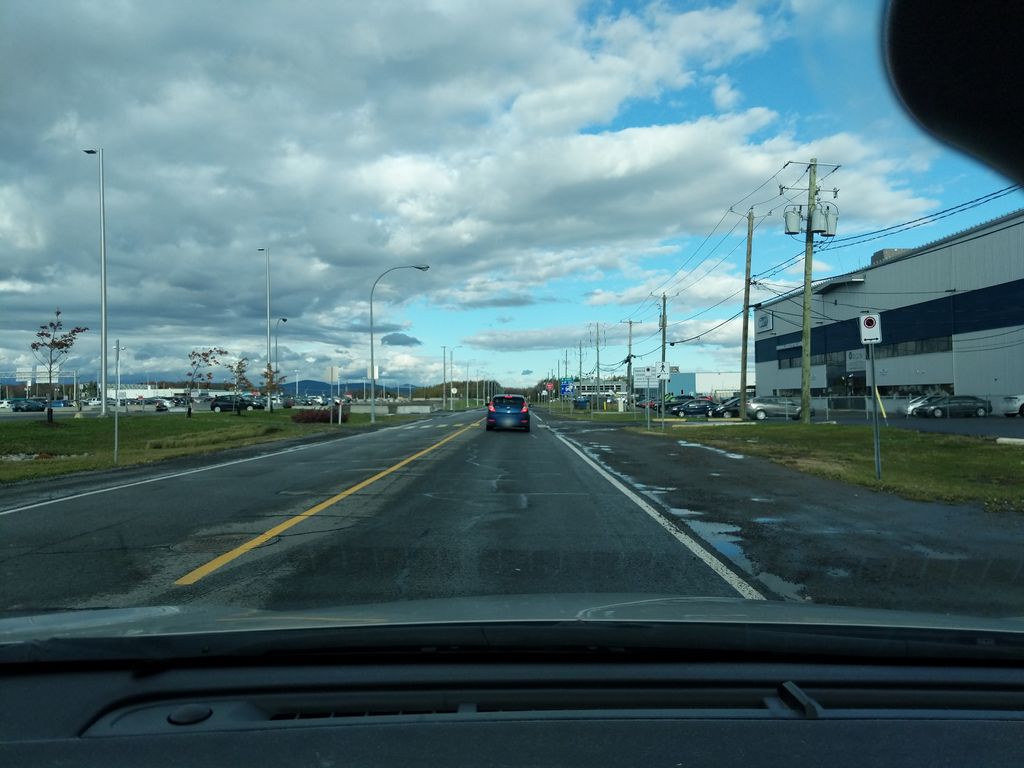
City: quebec_city